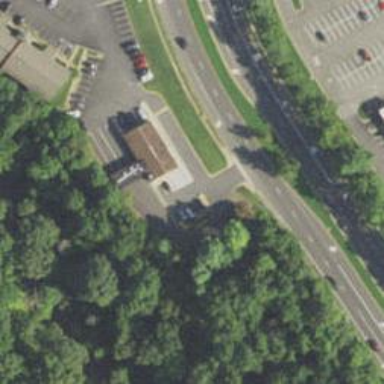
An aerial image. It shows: Service road with asphalt surface running through building passage tunnel.